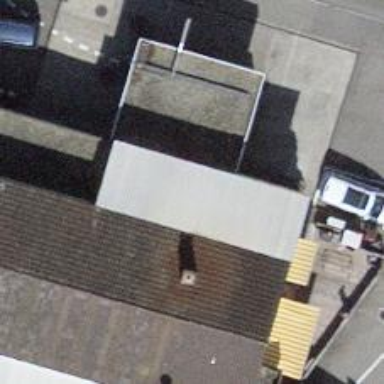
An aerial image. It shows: Fast food establishment.